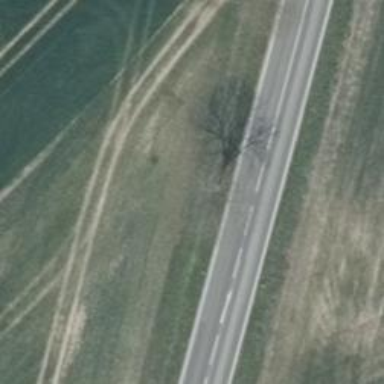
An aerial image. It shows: Single tag "natural: tree."